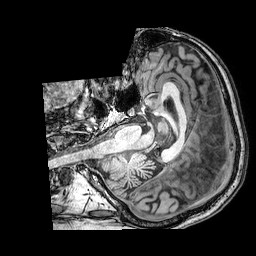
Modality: T1w
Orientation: axial
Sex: male
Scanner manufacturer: philips
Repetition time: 0.008229 s
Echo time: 0.00381 s